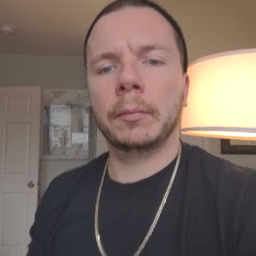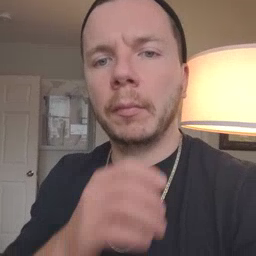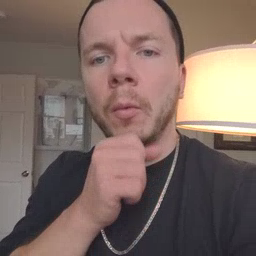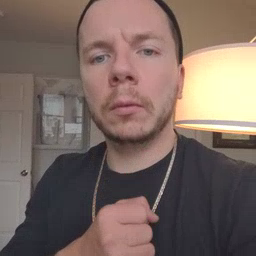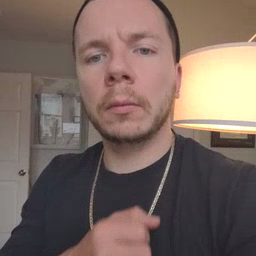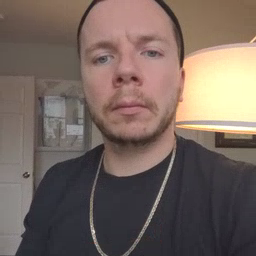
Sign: old